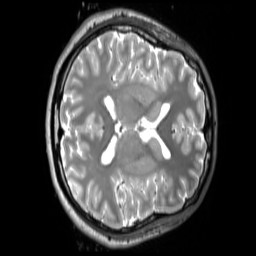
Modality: T2w
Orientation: axial
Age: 23
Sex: male
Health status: ill
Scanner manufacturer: siemens
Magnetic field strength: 3 T
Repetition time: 2.8 s
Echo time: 0.326 s